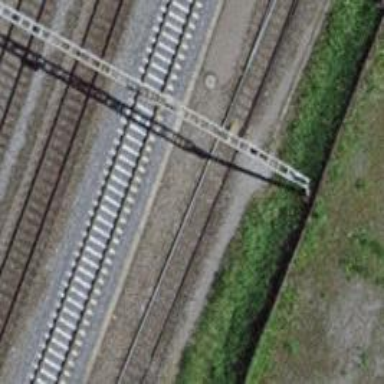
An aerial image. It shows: Railway switch.